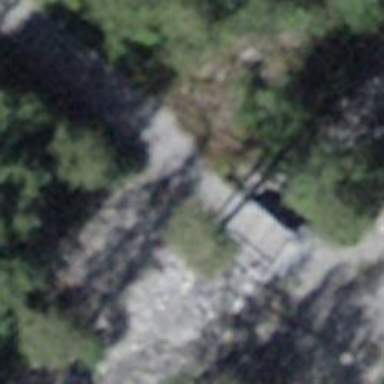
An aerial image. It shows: Track road on bridge with grade 1 track type.